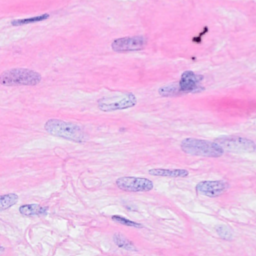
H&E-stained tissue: Breast